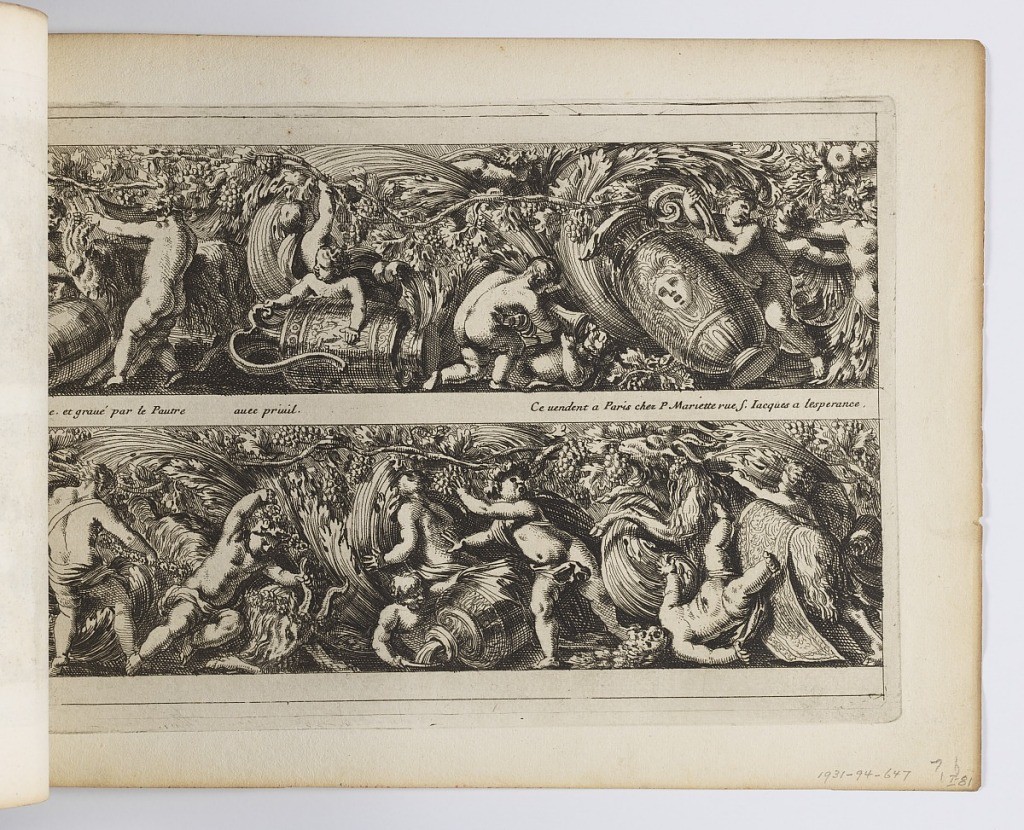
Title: Plate from "Frises, feuillages ou tritons marins, à la romaine"
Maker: Jean Le Pautre, French, 1618–1682
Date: ca. 1640–1682
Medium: Etching on paper
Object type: Print
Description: Plate "Frises, feuillages ou tritons marins, à la romaine"